Field crop: tomato
Growth stage: 2
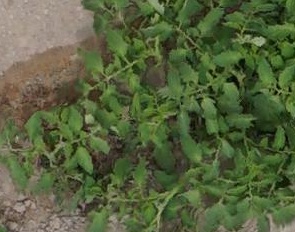
Species: tomato